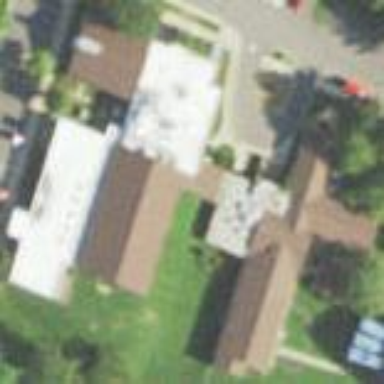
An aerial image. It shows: Beautiful church building.